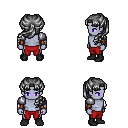
a pixel art fantasy rpg character, male body template, dark elf, purple skin, steel arm armor, red pants, gray princess hairstyle, cloth bracers, black shoes, four views (front, back, left, right), 2x2 character sprite sheet, small pixel art, hard edges, no anti-aliasing